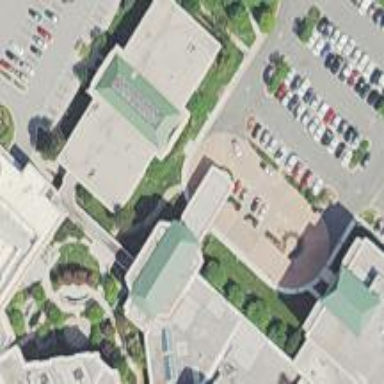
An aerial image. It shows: Hospital building.